Here is the time-frequency representation (spectrogram) of a rolling-element bearing's vibration measurement. Diagnose the bearing from this image, choosing from: normal, inner_race, outer_race, ball.
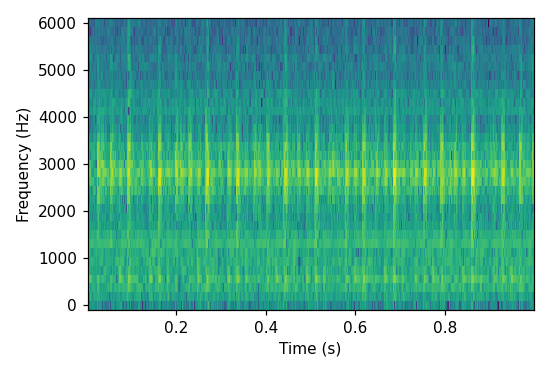
Answer: outer_race